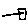
Label: square